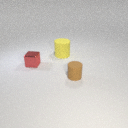
small red metal cube to the left of large yellow rubber cylinder